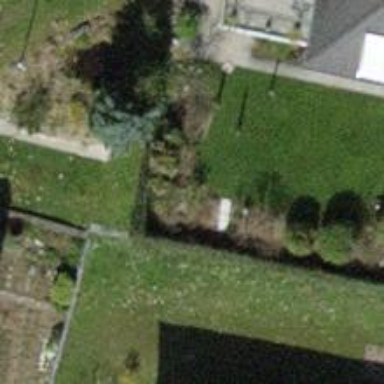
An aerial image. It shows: Hedge acting as barrier.